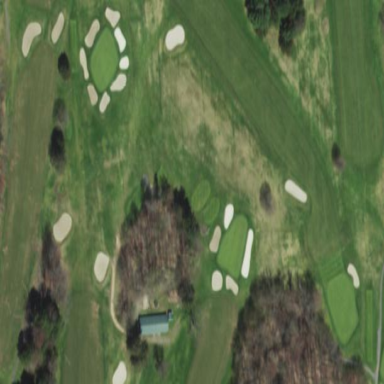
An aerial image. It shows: Rough area in golf course.